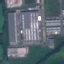
Label: Industrial